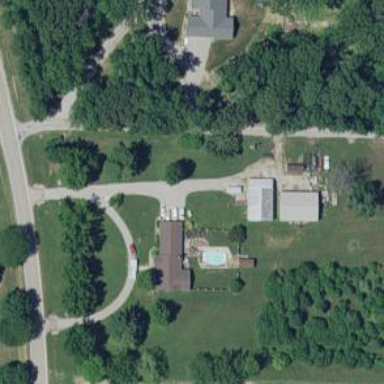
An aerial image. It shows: Driveway.